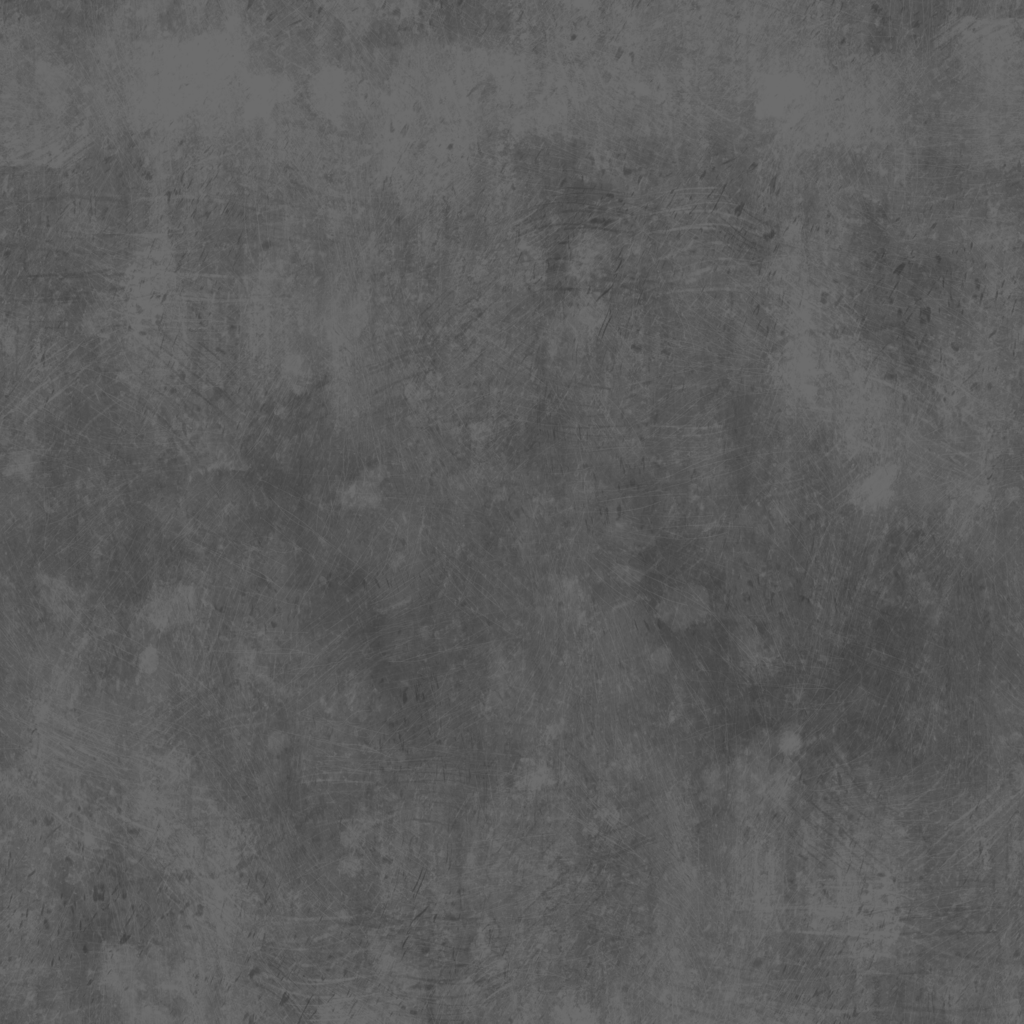
Texture map type: Roughness